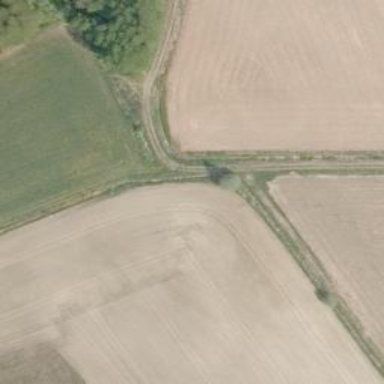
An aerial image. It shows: Track with grade 4 tracktype.